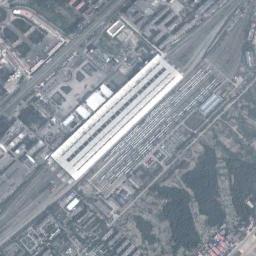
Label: railway_station